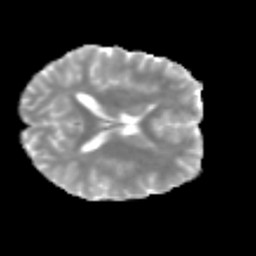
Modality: MD
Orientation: axial
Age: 23
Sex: male
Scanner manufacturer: siemens
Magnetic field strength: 3 T
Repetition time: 2.3 s
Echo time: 0.085 s